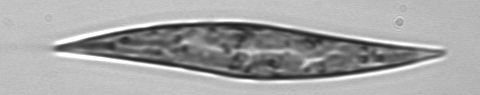
Label: Pleurosigma